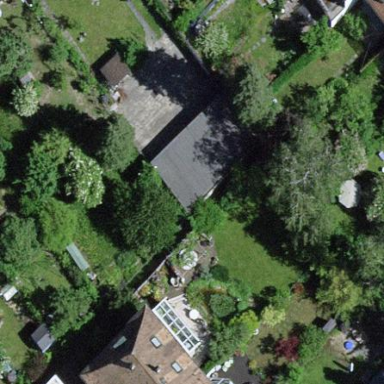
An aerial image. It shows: Shed.